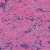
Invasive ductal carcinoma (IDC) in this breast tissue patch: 0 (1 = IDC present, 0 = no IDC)